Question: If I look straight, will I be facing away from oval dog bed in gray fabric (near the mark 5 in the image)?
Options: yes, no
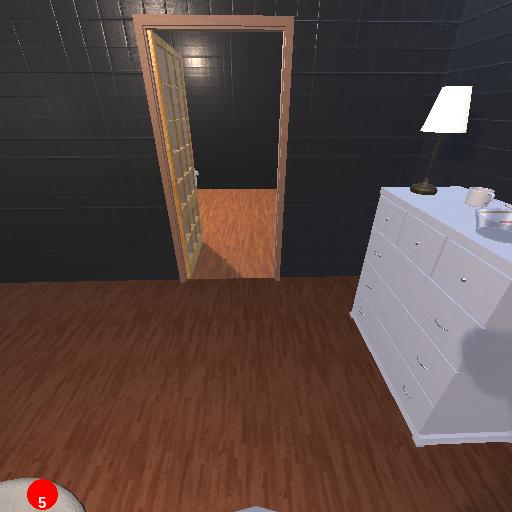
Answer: yes